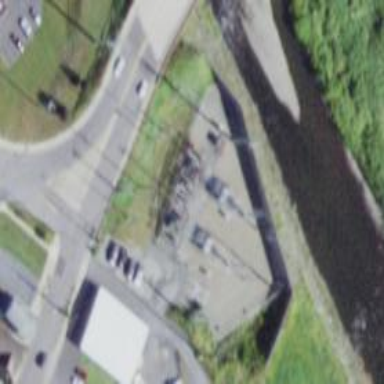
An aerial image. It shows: Power substation.